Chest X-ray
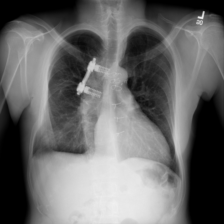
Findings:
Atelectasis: negative
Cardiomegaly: negative
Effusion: negative
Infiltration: negative
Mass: negative
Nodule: negative
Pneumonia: negative
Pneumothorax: negative
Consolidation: negative
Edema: negative
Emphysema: negative
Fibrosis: negative
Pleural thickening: negative
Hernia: negative